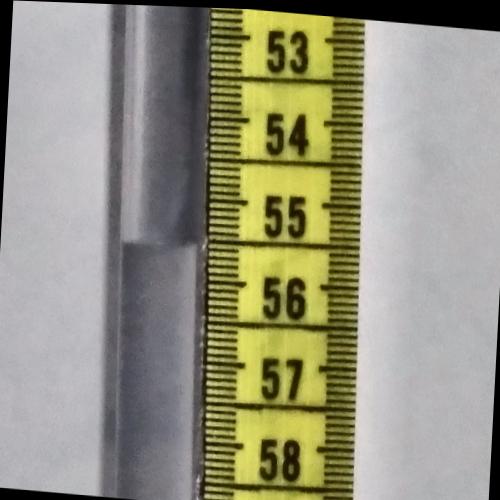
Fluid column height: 55.6 cm